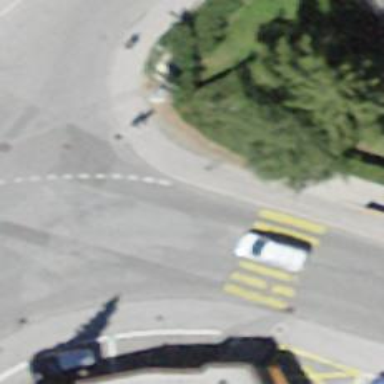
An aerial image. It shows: Tertiary road with asphalt surface. There are sidewalks on both sides with asphalt surface as well.